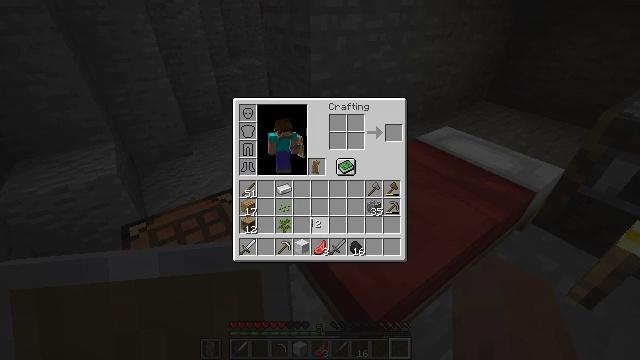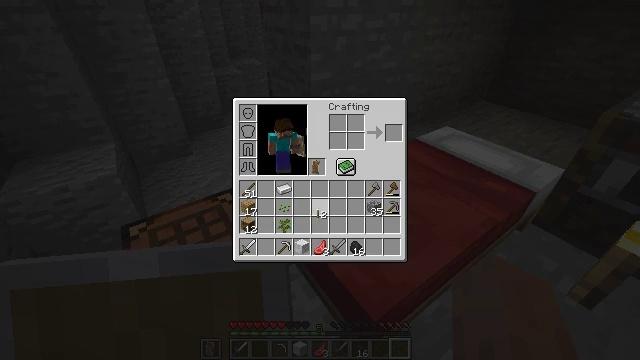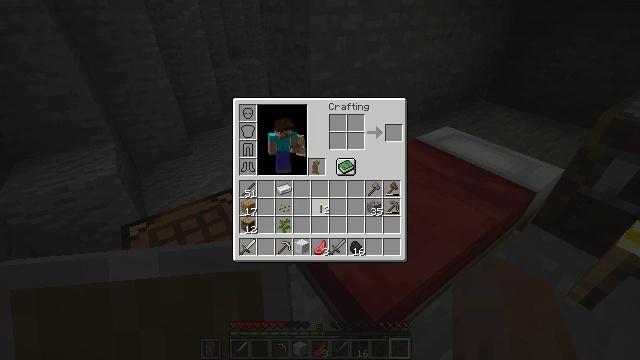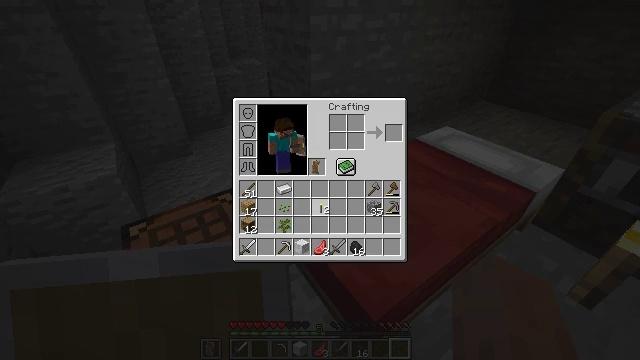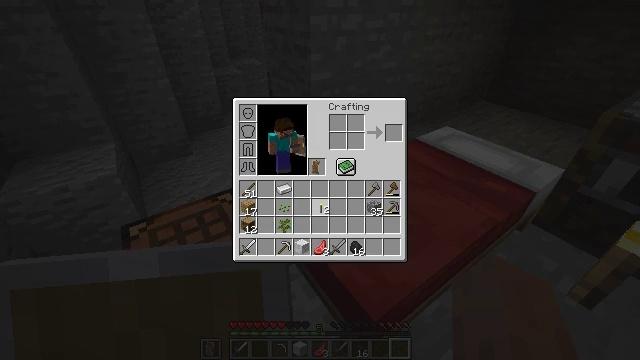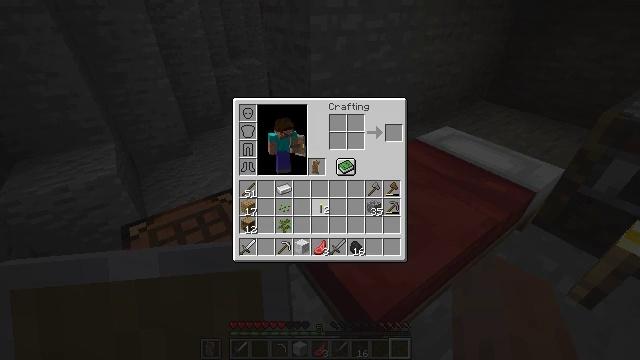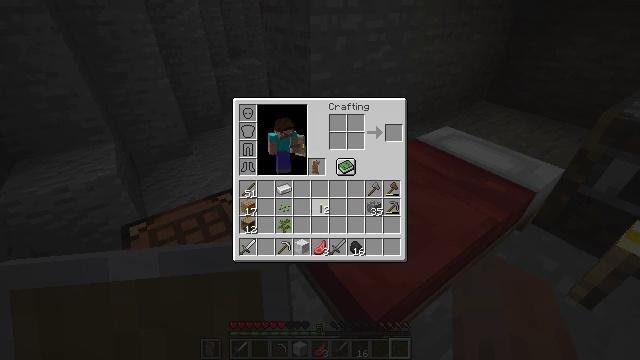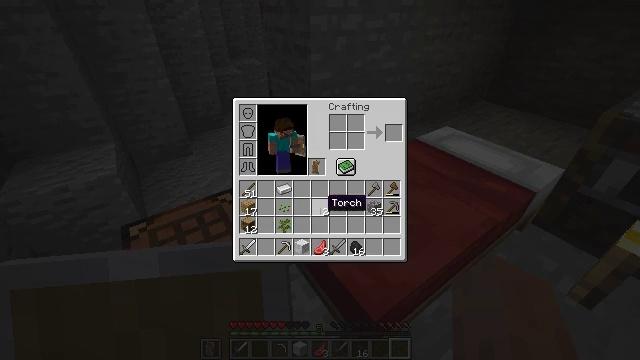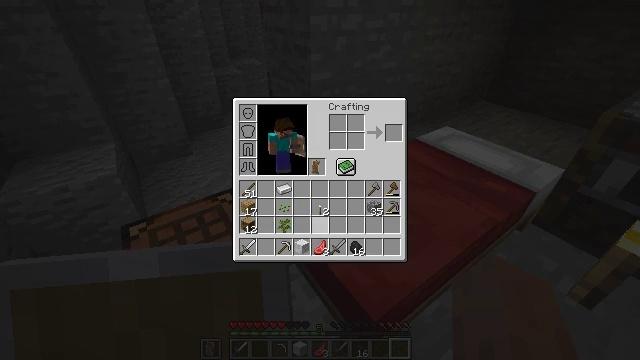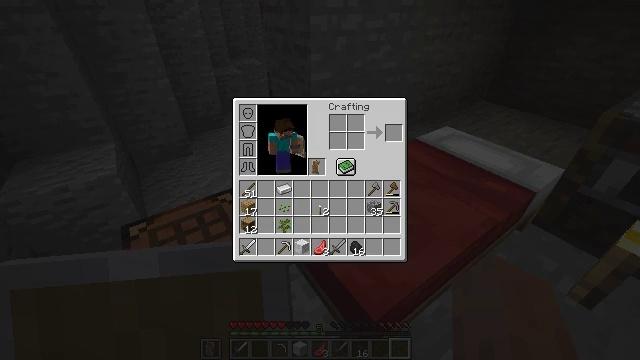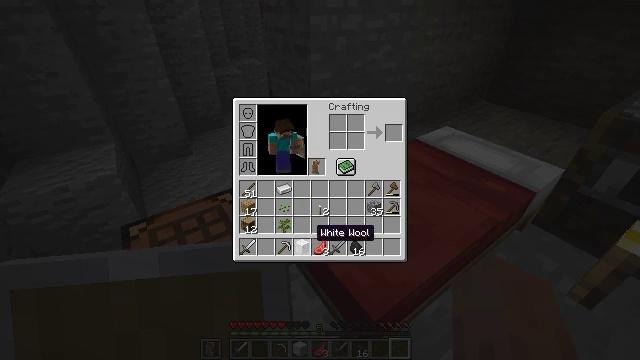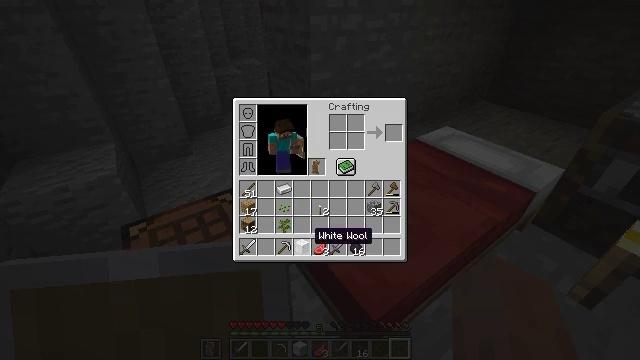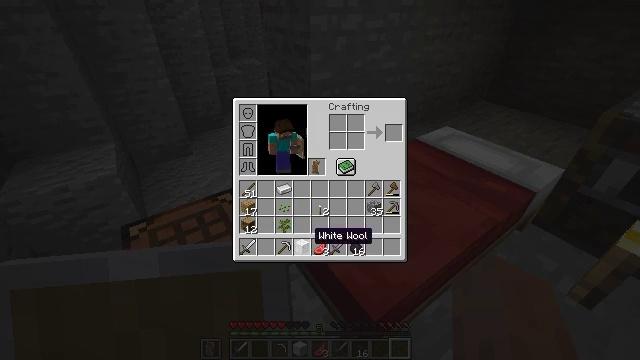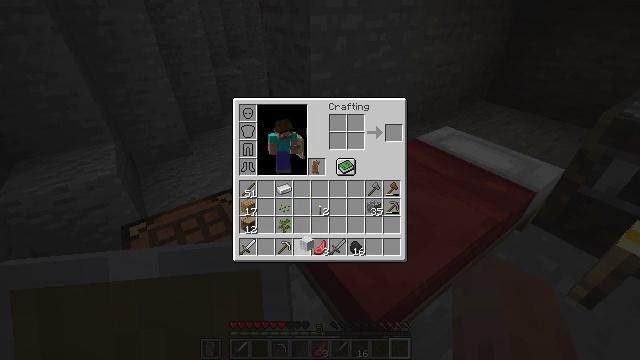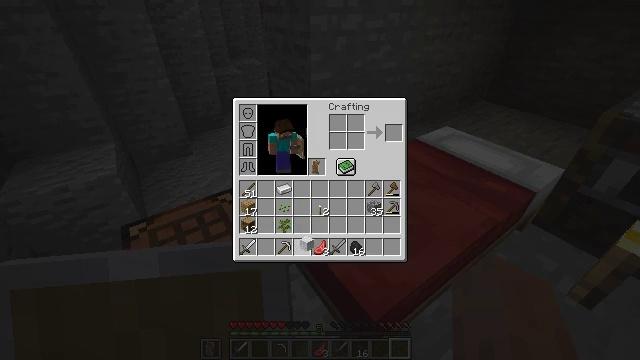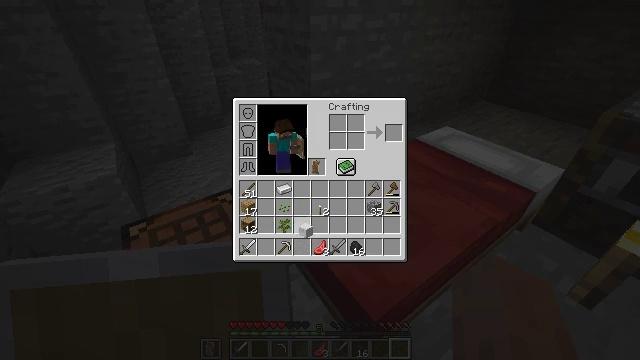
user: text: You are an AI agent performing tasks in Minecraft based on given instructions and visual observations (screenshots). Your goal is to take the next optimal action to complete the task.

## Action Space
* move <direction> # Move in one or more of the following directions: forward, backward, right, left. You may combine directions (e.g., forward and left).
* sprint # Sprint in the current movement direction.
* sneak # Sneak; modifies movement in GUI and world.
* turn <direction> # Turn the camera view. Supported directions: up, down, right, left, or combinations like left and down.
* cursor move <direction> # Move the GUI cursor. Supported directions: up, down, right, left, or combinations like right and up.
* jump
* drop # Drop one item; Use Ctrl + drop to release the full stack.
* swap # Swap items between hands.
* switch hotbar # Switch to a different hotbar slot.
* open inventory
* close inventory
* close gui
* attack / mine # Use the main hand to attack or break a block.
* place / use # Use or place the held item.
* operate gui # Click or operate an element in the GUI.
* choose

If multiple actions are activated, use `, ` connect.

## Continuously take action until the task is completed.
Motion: motion action
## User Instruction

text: Get a cooked porkchop by cooking raw porkchop in a furnace.
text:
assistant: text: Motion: cursor move up
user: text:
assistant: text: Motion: no_op
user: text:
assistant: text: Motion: operate gui
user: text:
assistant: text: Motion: operate gui
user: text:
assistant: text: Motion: operate gui
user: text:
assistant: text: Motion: operate gui
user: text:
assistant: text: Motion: no_op
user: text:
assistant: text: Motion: cursor move down
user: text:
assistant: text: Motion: cursor move down
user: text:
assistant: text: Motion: no_op
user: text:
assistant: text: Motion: no_op
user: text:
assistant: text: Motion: no_op
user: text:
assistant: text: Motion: operate gui
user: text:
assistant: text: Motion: operate gui
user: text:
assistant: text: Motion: cursor move up
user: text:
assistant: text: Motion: cursor move up
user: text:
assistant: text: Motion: cursor move up
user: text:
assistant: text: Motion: no_op
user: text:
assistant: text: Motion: operate gui
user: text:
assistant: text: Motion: operate gui
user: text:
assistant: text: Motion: operate gui
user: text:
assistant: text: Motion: no_op
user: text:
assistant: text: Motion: no_op
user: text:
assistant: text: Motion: cursor move down
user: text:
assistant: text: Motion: cursor move down
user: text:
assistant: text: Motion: cursor move down
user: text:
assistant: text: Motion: no_op
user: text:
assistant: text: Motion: operate gui
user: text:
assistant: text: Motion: cursor move up, operate gui
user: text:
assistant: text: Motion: cursor move up